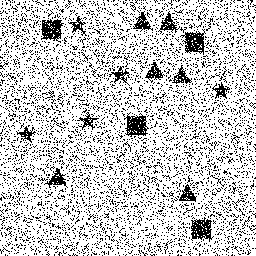
Squares: 4
Triangles: 6
Stars: 5
Total shapes: 15